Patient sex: F
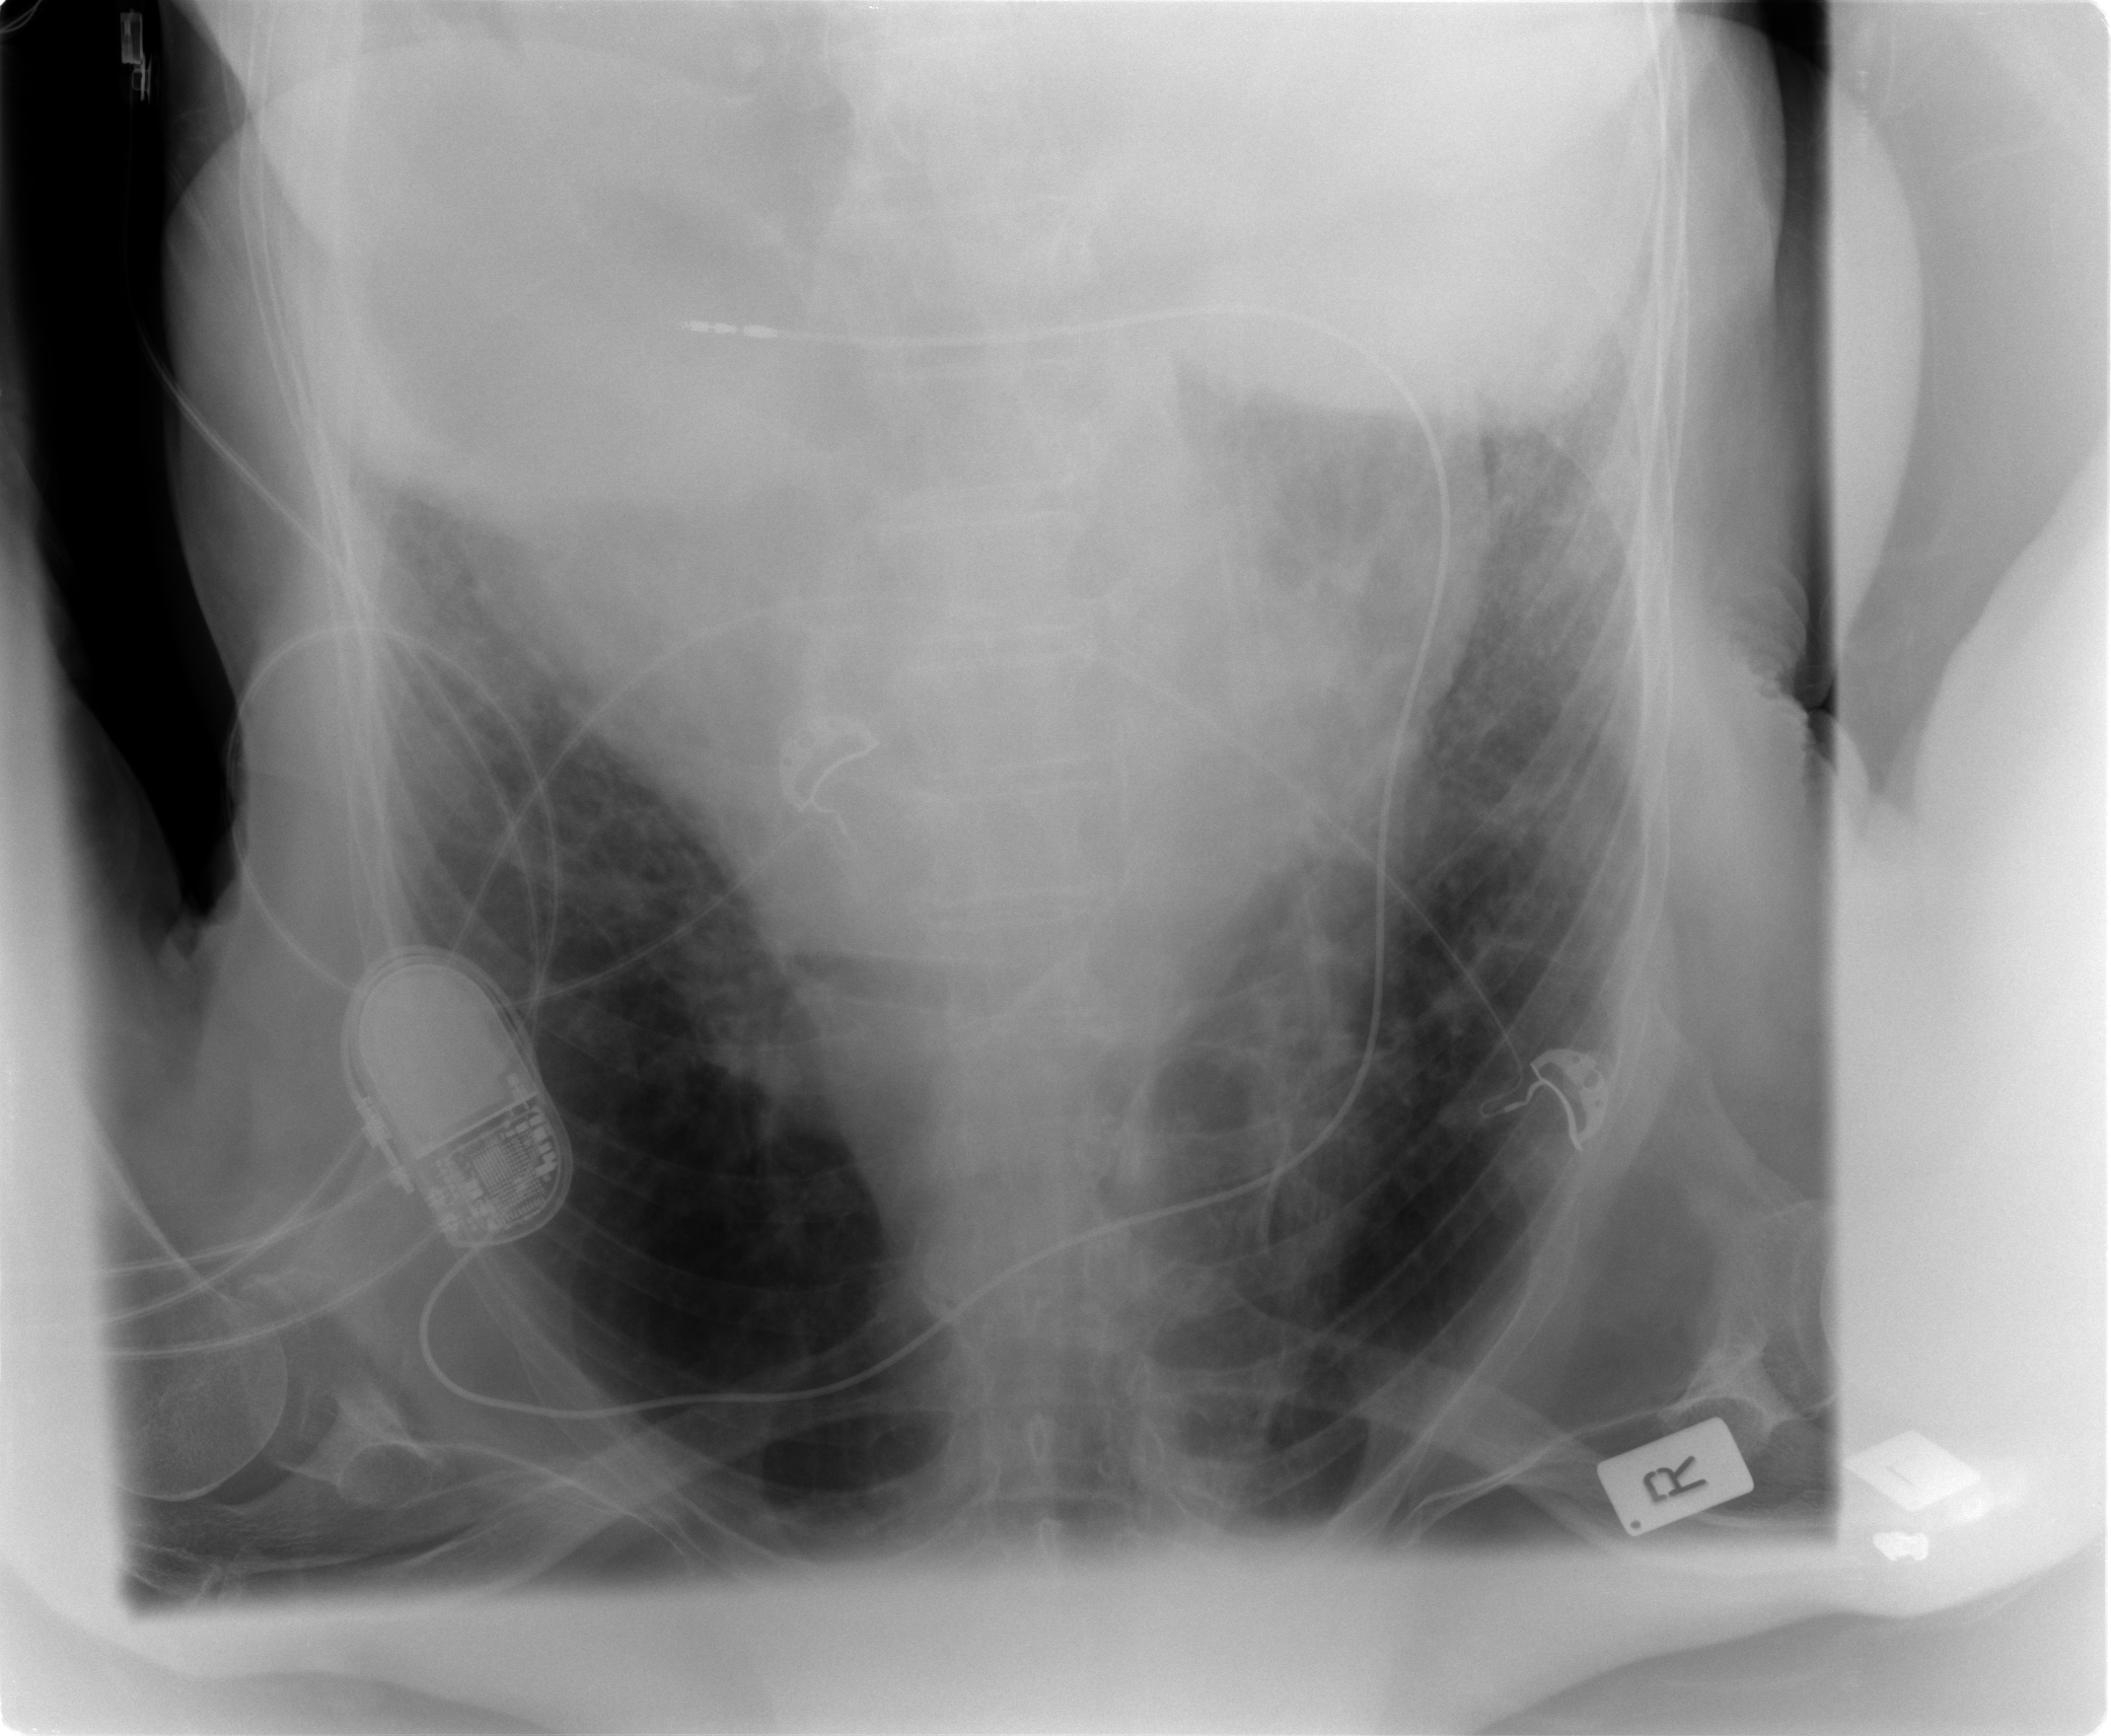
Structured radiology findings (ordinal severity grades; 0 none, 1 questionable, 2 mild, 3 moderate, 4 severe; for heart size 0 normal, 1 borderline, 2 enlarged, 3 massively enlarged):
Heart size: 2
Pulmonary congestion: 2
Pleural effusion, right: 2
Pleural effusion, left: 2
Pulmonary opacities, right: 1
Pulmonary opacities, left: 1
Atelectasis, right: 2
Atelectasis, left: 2